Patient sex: M
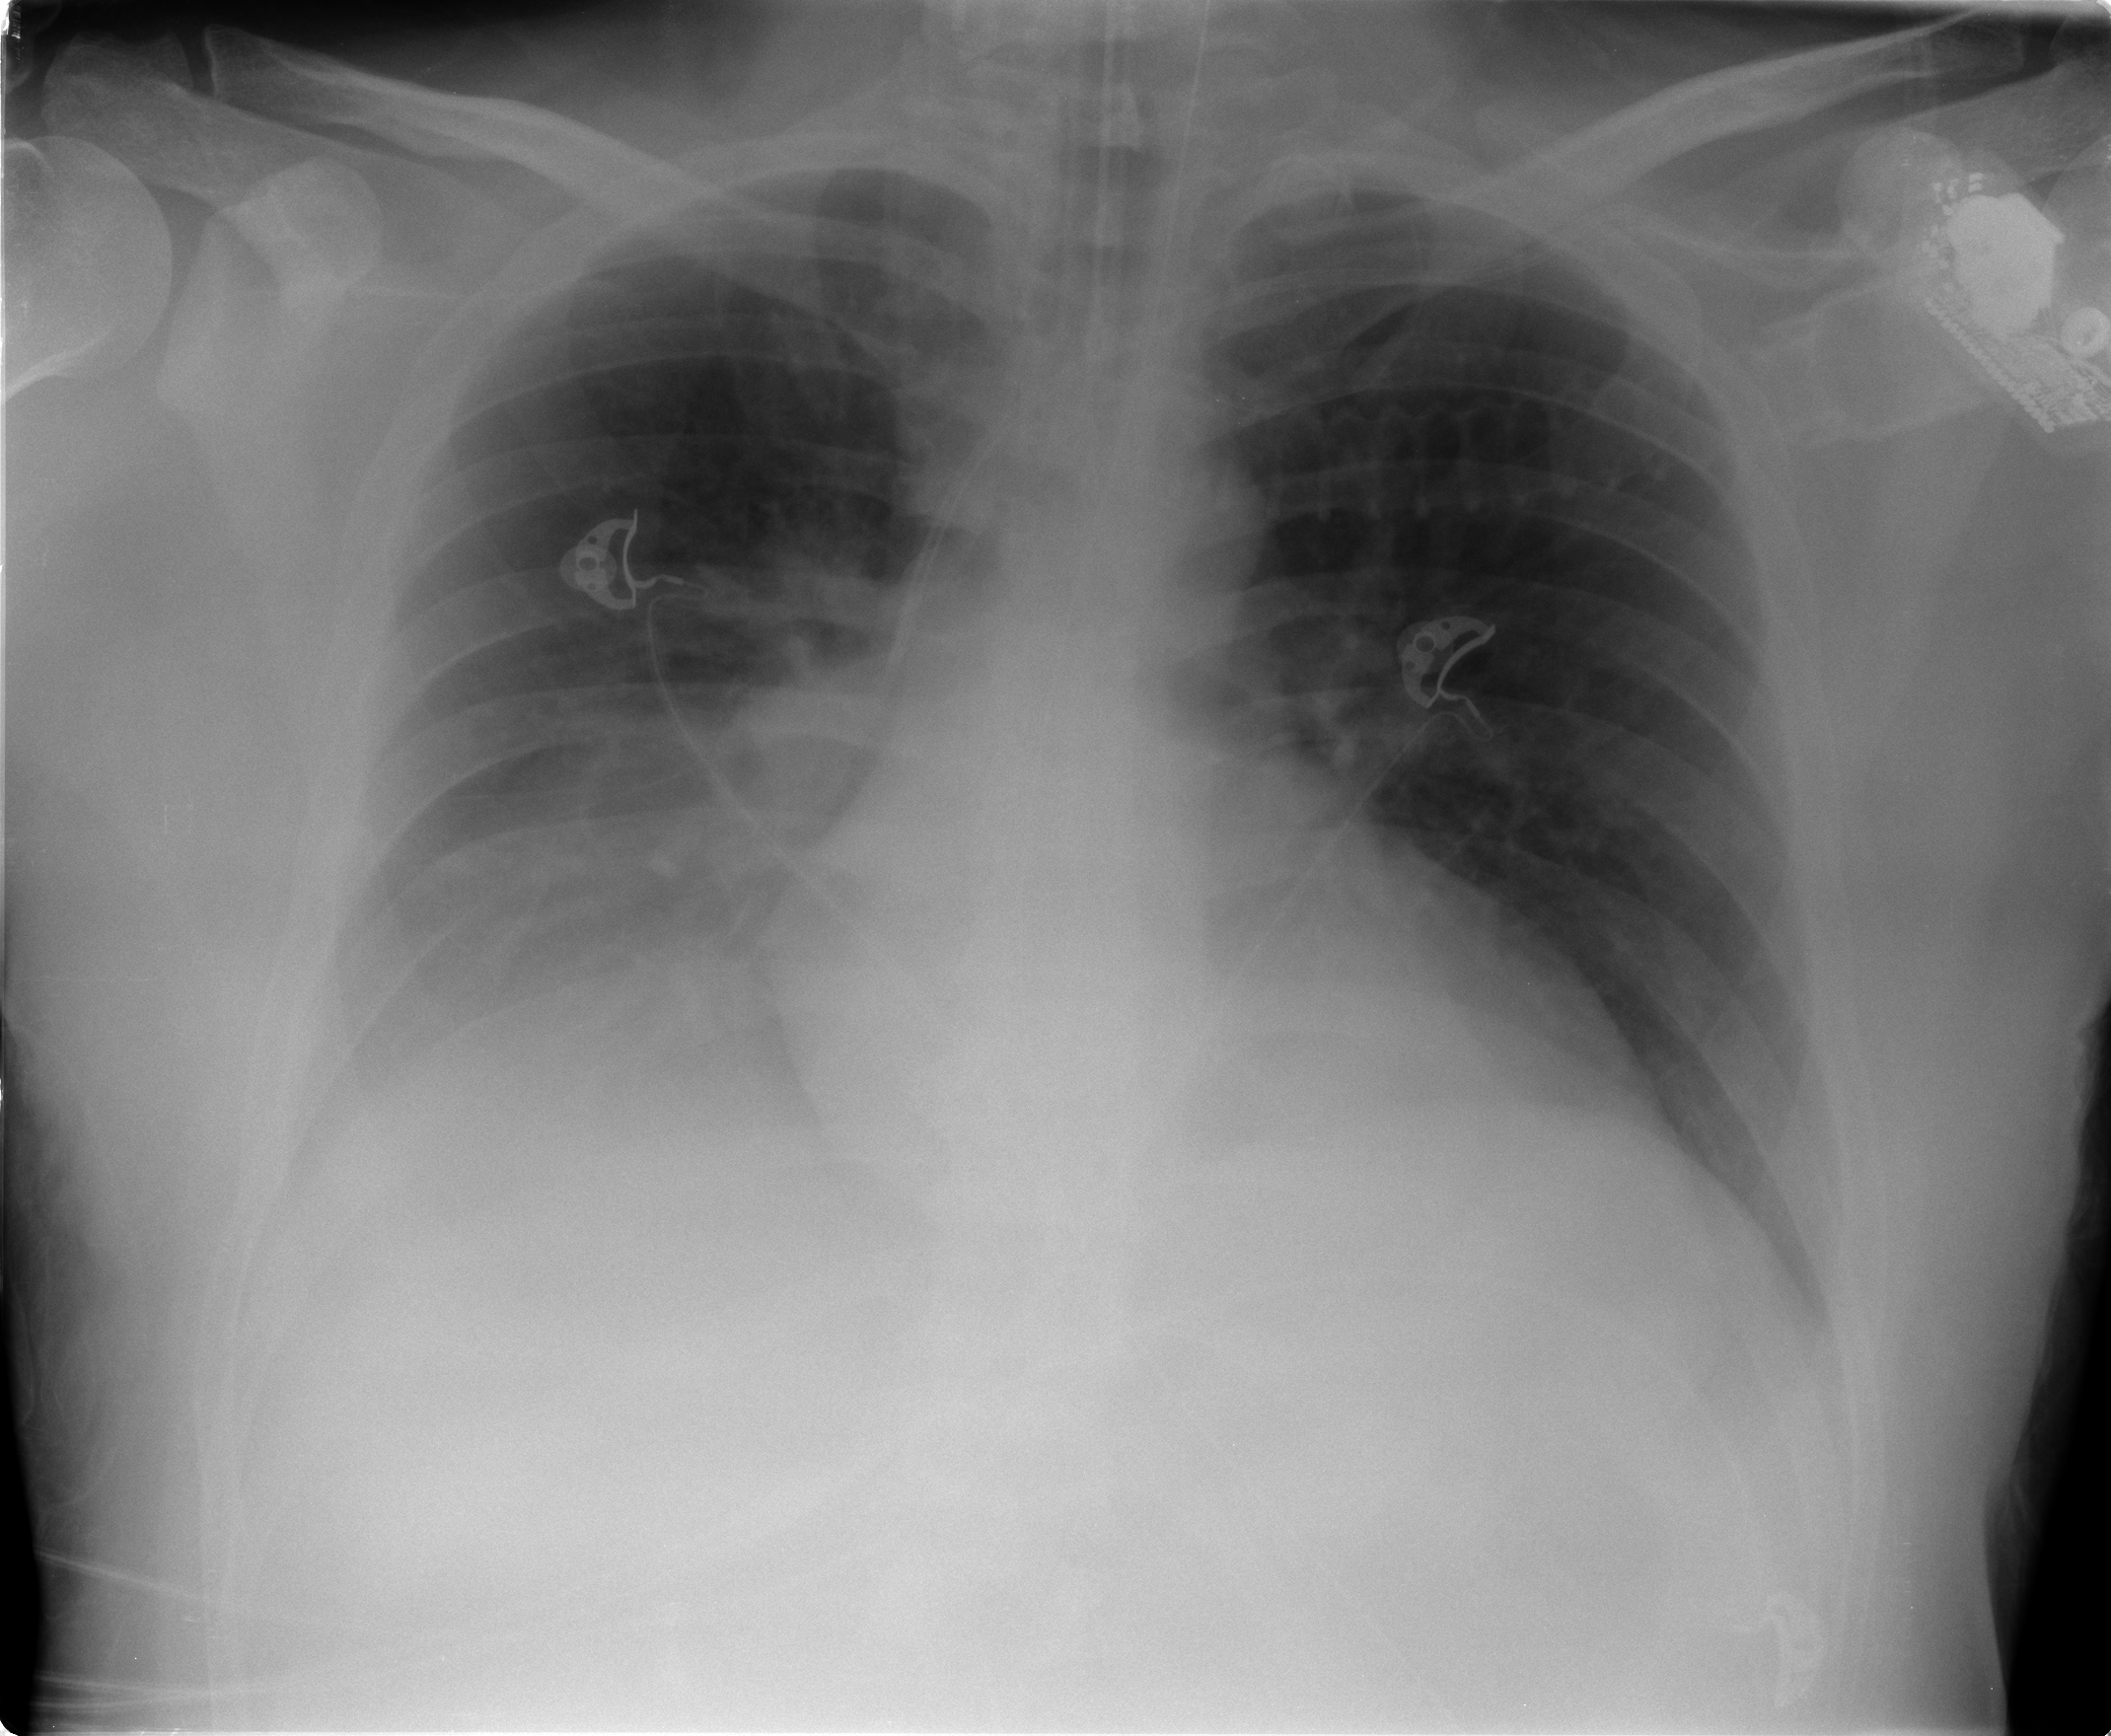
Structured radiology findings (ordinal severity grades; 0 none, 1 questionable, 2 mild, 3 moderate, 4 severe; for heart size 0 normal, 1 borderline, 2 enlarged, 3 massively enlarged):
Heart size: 2
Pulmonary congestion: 0
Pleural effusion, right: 2
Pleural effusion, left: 0
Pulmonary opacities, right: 0
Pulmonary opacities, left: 0
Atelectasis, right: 2
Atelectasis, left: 2